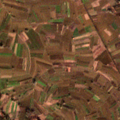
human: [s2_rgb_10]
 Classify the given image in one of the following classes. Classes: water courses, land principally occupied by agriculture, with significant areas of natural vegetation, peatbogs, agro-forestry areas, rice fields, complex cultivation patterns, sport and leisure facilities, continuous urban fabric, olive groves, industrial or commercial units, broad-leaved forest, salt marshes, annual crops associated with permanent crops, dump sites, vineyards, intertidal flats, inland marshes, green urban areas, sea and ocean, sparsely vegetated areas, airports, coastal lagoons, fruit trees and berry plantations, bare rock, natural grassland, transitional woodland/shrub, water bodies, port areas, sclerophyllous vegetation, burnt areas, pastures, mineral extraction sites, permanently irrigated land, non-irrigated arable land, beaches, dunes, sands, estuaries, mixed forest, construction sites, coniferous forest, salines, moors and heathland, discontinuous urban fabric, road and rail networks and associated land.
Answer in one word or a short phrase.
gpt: non-irrigated arable land, land principally occupied by agriculture, with significant areas of natural vegetation, transitional woodland/shrub